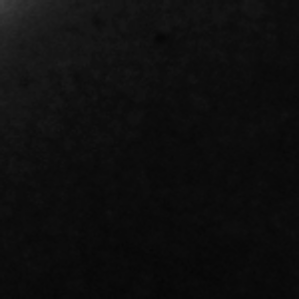
Label: frost